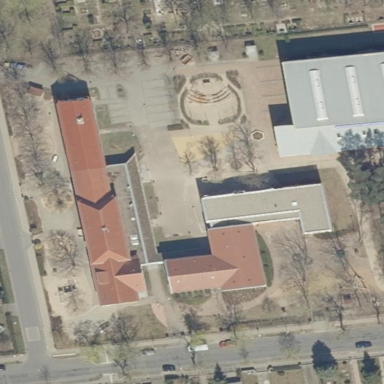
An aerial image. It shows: School building.